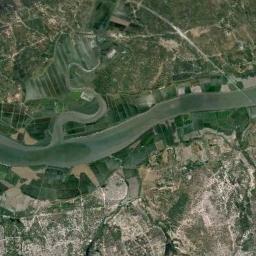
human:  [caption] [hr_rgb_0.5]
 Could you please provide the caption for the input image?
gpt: A curvy, Light green river with branched tributaries and tan and green fields on both sides of the bank .

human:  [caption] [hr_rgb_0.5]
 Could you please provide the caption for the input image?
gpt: The river goes through bare land and green farmland .

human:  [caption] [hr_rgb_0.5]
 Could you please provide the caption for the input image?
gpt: The green river with a tributary goes through the farmland .

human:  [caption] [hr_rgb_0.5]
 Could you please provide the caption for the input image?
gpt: A small brook drains into this river .

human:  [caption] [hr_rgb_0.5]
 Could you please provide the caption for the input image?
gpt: There are many farmlands near the river .